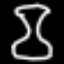
Label: hourglass